Aerial crown-view tile of a tropical tree (Barro Colorado Island, Panama), acquired 20250414:
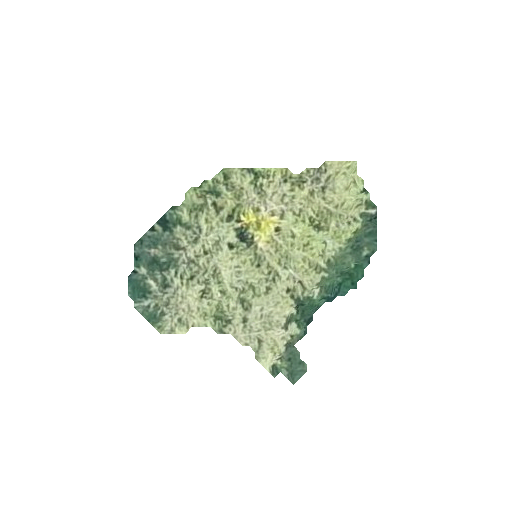
Species: Quararibea stenophylla
GBIF accepted scientific name: Quararibea stenophylla
Crown area: 51.705 m²